Question: I have a usercontrol that consists of a label and a textbox. It's inside a scrollviewer.
I'm drawing an adorner on top of it and I need to adjust the size of the adorner to the visible size of the control.
How do I get the visible size of the control?
In the image below the green rectangle is the adorner. As you can see it's being drawn over the scrollbar on the right side.
Is it possible to get the size of the rendered part or will I have to manually go trough the visual tree and calculate it?
I'm build a very limited form designer. Everything is happening in code. The adorner is used to display the current selected control.

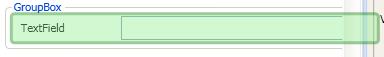
Answer: I would put a <URL> in your ScrollViewer and place all of your user controls on the Canvas. If the Adorner is then painted on the Canvas you don't have to worry about it drawing over top your ScrollViewer.
You would also have the added benefit of the adorner disappearing under the ScrollViewer, rather than just ending at it, so your users know that the control extends beyond the ScrollViewer. This is how all of the designers I've made and seen made in WPF work.